Question:
My spring-servlet.xml file is
'''
<?xml version="1.0" encoding="UTF-8"?>
<beans xmlns="http://www.springframework.org/schema/beans"
xmlns:xsi="http://www.w3.org/2001/XMLSchema-instance"
xmlns:p="http://www.springframework.org/schema/p"
xmlns:context="http://www.springframework.org/schema/context"
xmlns:mvc="http://www.springframework.org/schema/mvc"
xsi:schemaLocation="http://www.springframework.org/schema/beans
http://www.springframework.org/schema/beans/spring-beans-3.0.xsd
http://www.springframework.org/schema/context
http://www.springframework.org/schema/context/spring-context-3.0.xsd
http://www.springframework.org/schema/mvc
http://www.springframework.org/schema/mvc/spring-mvc-3.0.xsd">
<mvc:annotation-driven/>
<context:component-scan base-package="org.infopad.controllers"></context:component-scan>
<mvc:resources mapping="/static/**" location="/static/images/, /static/css/" />
<bean id="viewResolver" class="org.springframework.web.servlet.view.InternalResourceViewResolver">
<property name="prefix" value="/WEB-INF/JSP/"></property>
<property name="suffix" value=".jsp"></property>
</bean>
<bean id="messageSource" class="org.springframework.context.support.ReloadableResourceBundleMessageSource">
<property name="basename" value="/WEB-INF/messages" />
</bean>
</beans>
'''
Where do I place images and css files and how do I access them in a HTML/JSP page?
I am using Spring 3.0.3.
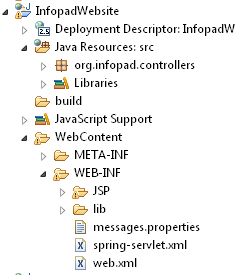
Answer: Put your images in 'WebContent/static/images/'.
According to your mapping, 'WebContent/static/images/somepic.png' can be accessed via url: 'YOUR_WEB_CONTEXT/static/somepic.png'
The same is true for css files.